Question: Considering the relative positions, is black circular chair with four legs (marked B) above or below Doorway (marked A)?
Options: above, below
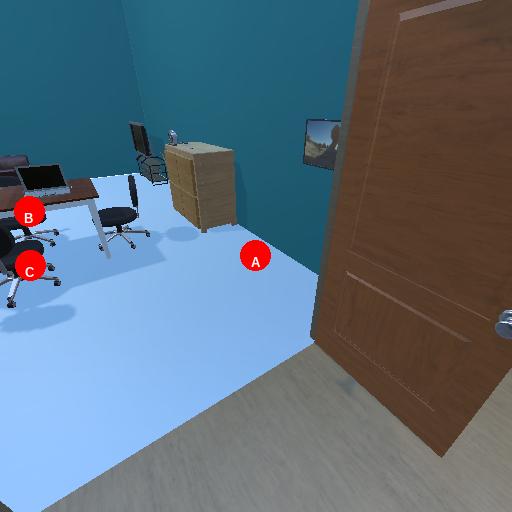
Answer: above